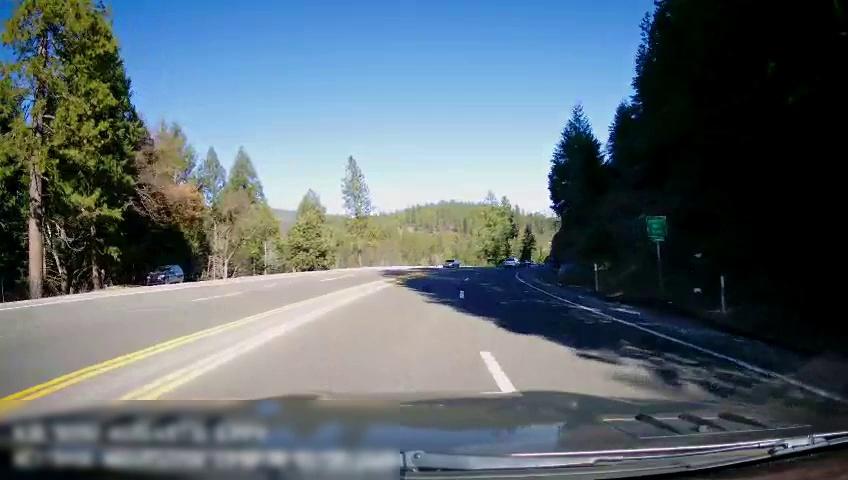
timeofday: Day
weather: Sunny
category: Drivable Space
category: Vehicles | Car
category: Vehicles | Car
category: Vehicles | SUV
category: Lanes | Current Lane
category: Lanes | Alternate Lane
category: Lanes | Current Lane
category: Lanes | Alternate Lane
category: Lanes | Opposite Lane
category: Lanes | Opposite Lane
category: Lanes | Opposite Lane
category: Lanes | Opposite Lane
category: Traffic | Signs